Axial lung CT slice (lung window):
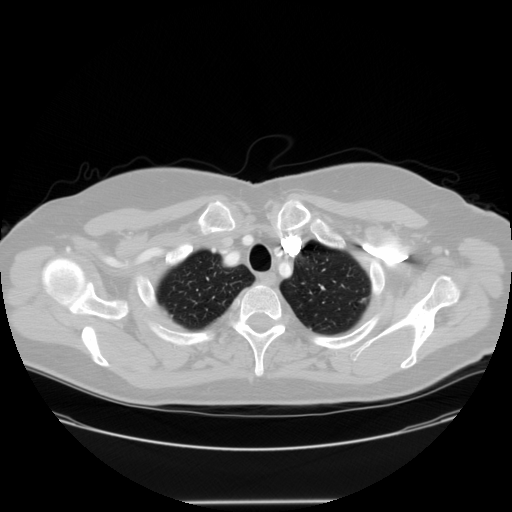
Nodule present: no